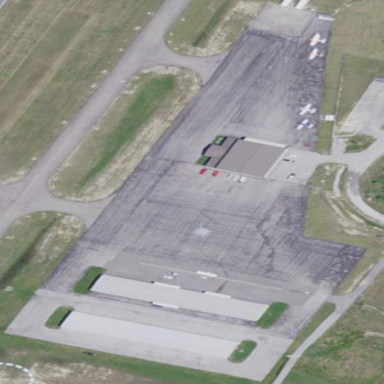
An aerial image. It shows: Apron at the airport.